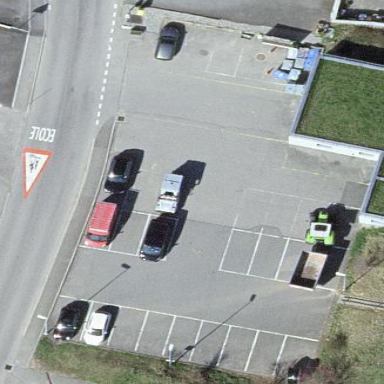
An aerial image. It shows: Parking area with surface.